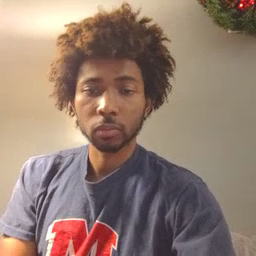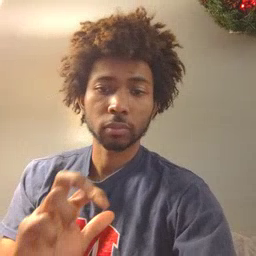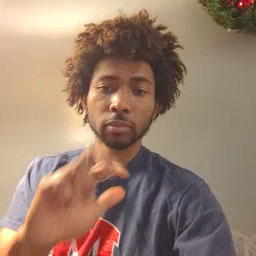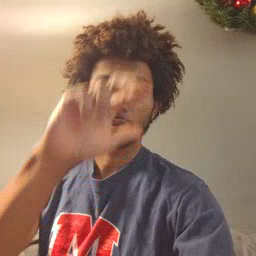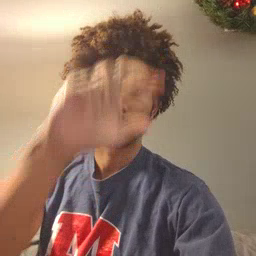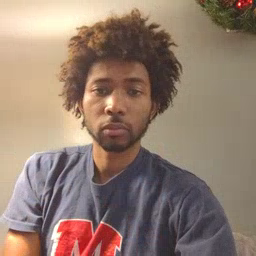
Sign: stairs